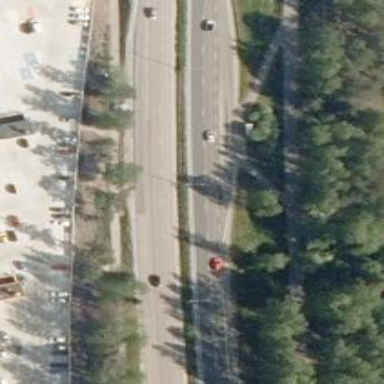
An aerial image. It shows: Asphalt road designated as trunk highway.